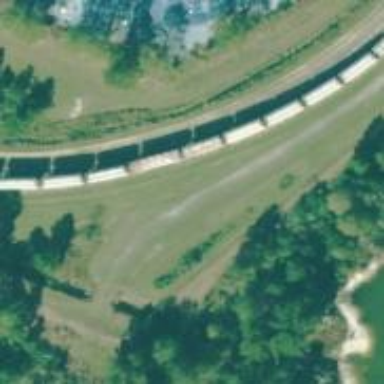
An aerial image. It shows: Rail spur service.